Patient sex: M
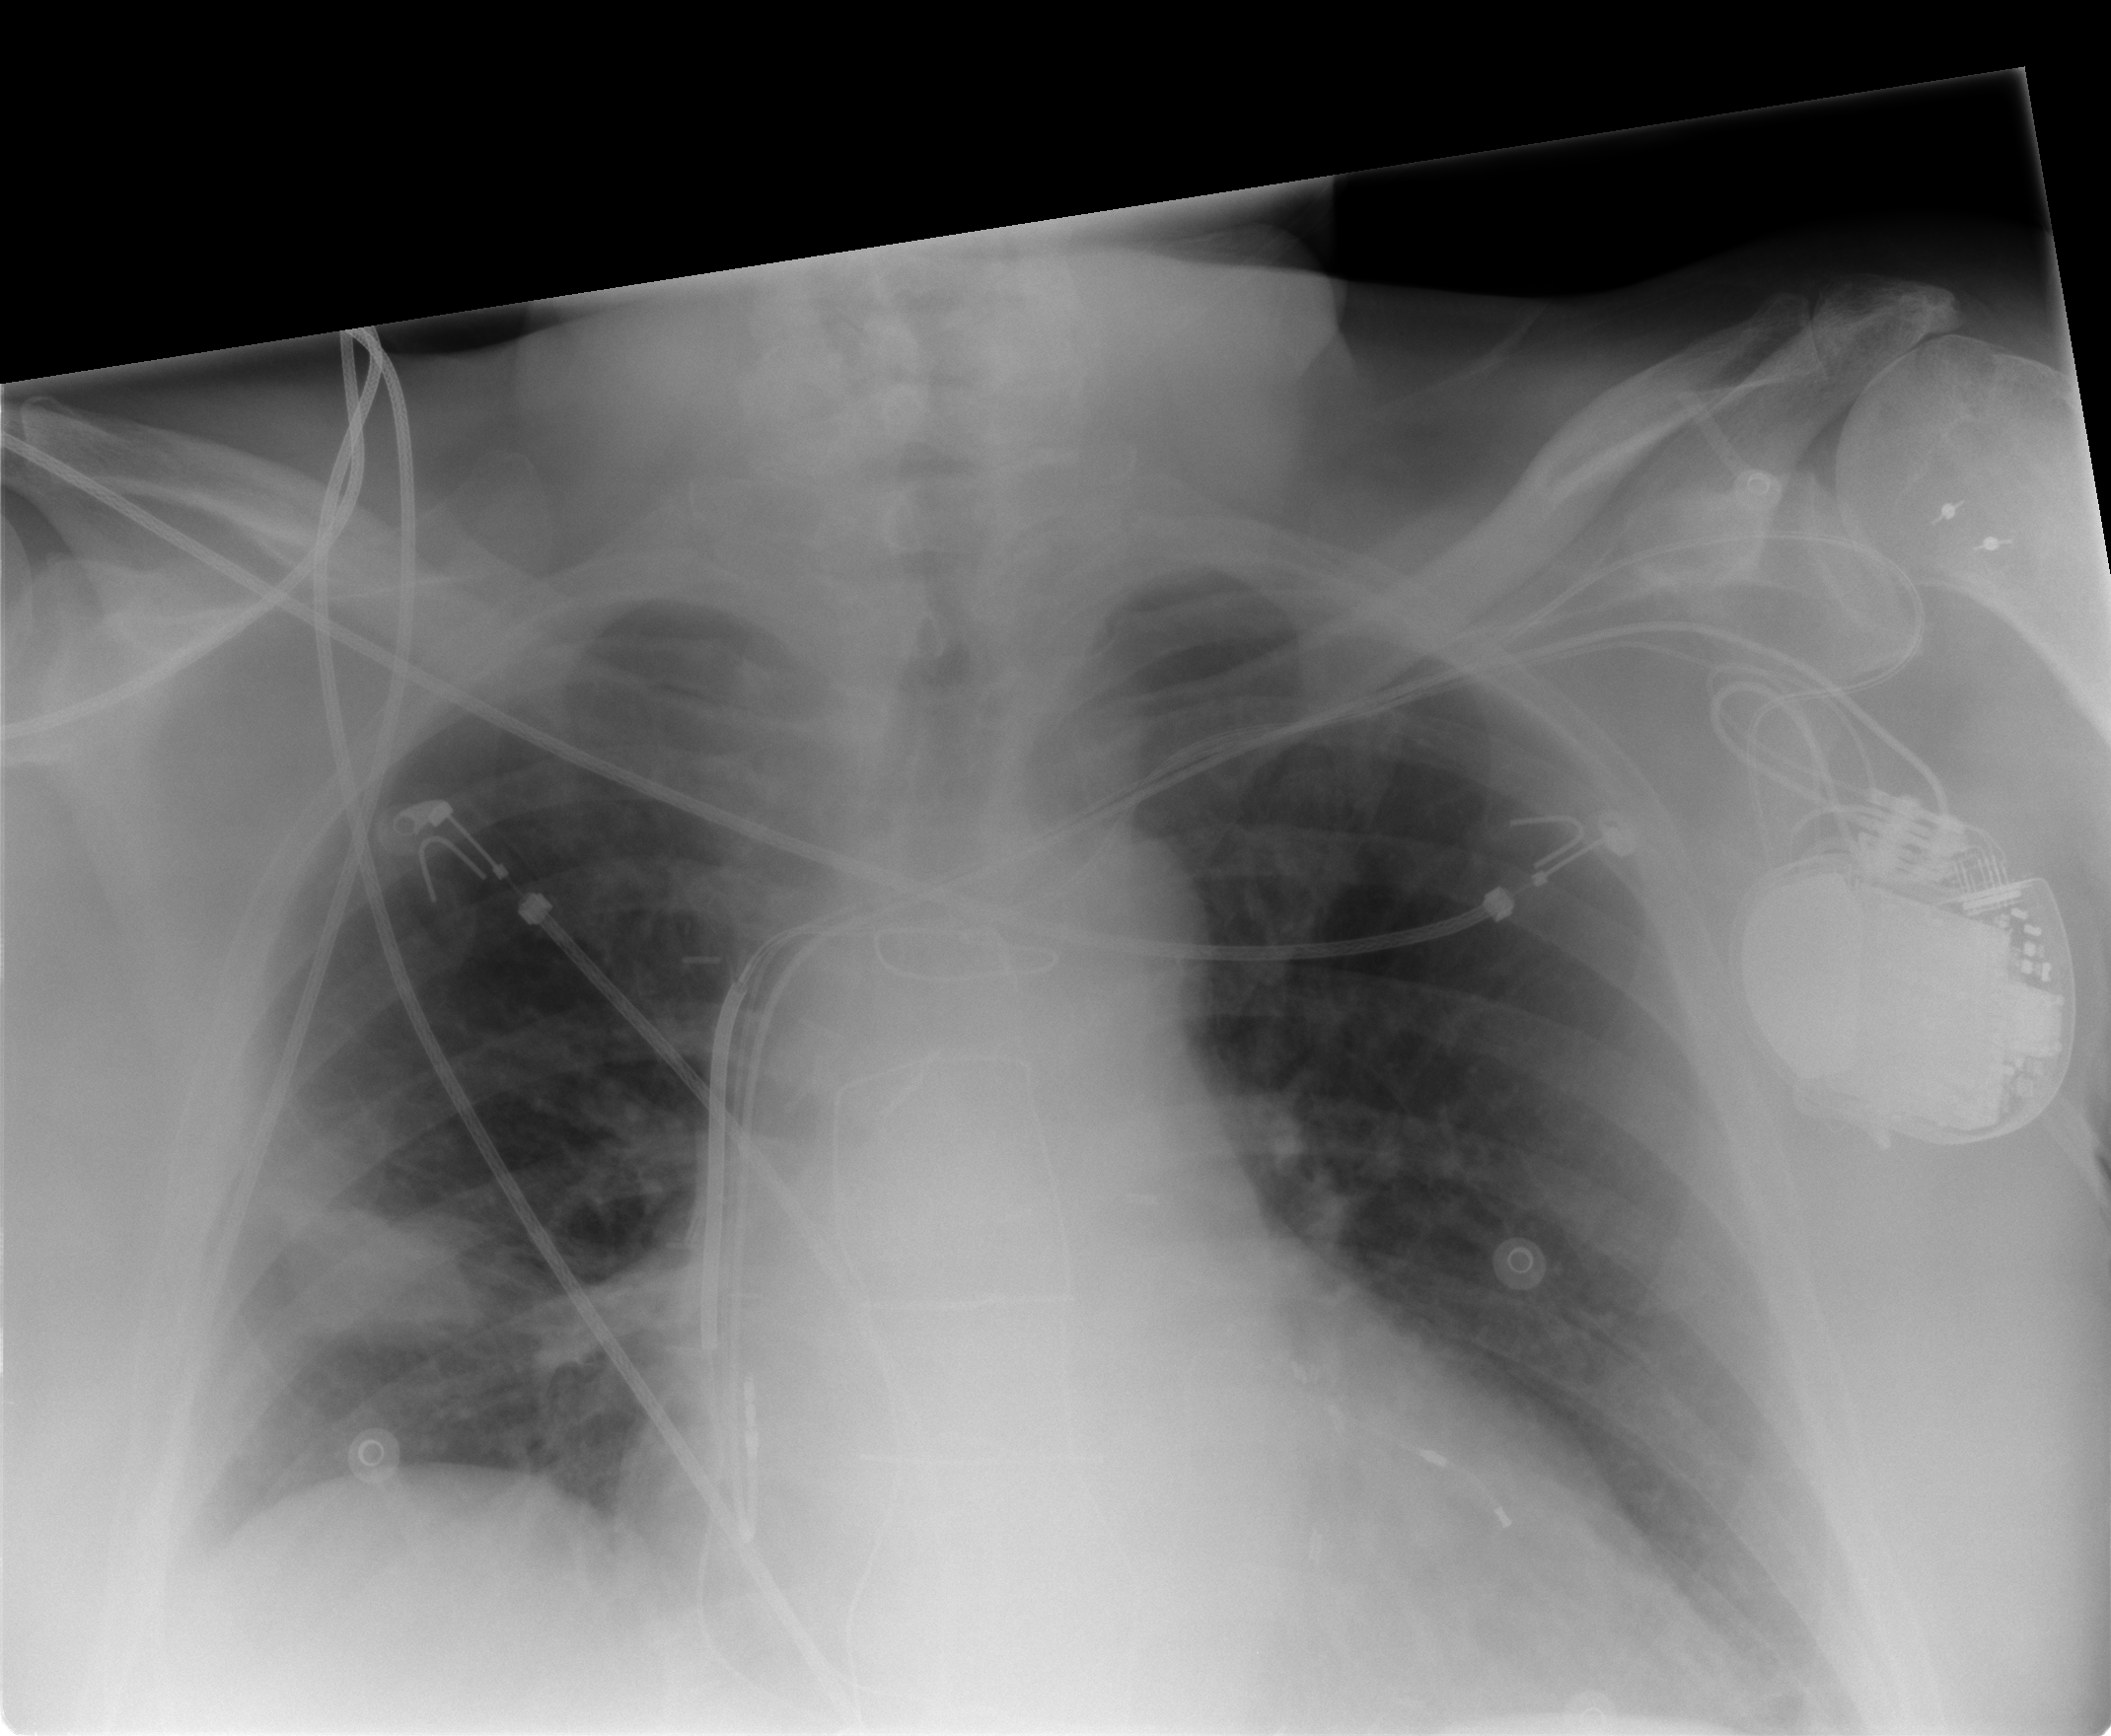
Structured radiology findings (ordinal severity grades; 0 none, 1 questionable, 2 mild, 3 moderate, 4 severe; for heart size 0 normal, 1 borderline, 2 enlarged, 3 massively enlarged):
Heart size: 2
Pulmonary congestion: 2
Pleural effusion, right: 1
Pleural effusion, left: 2
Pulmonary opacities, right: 2
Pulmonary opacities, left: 3
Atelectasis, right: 2
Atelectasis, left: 3